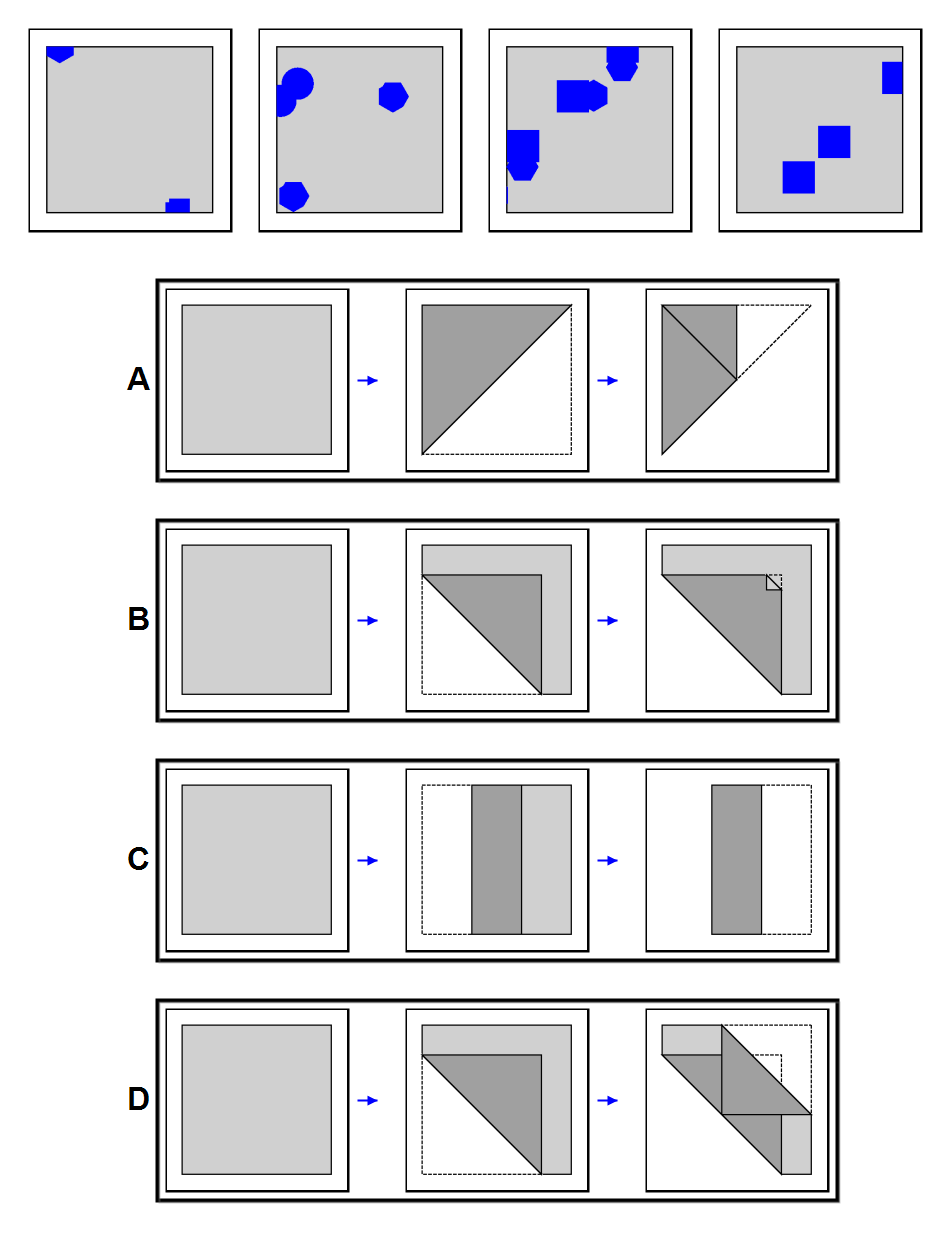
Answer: D